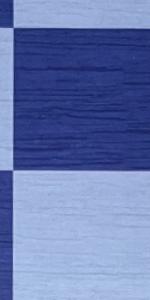
Label: Empty